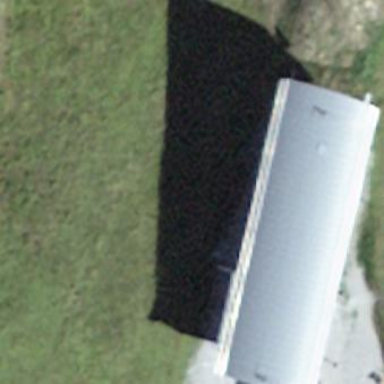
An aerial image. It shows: Industrial building.